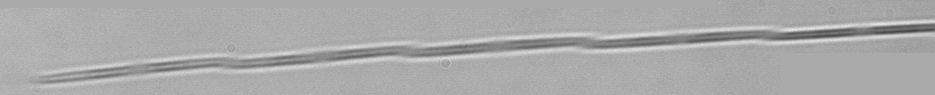
Label: Pseudo-nitzschia